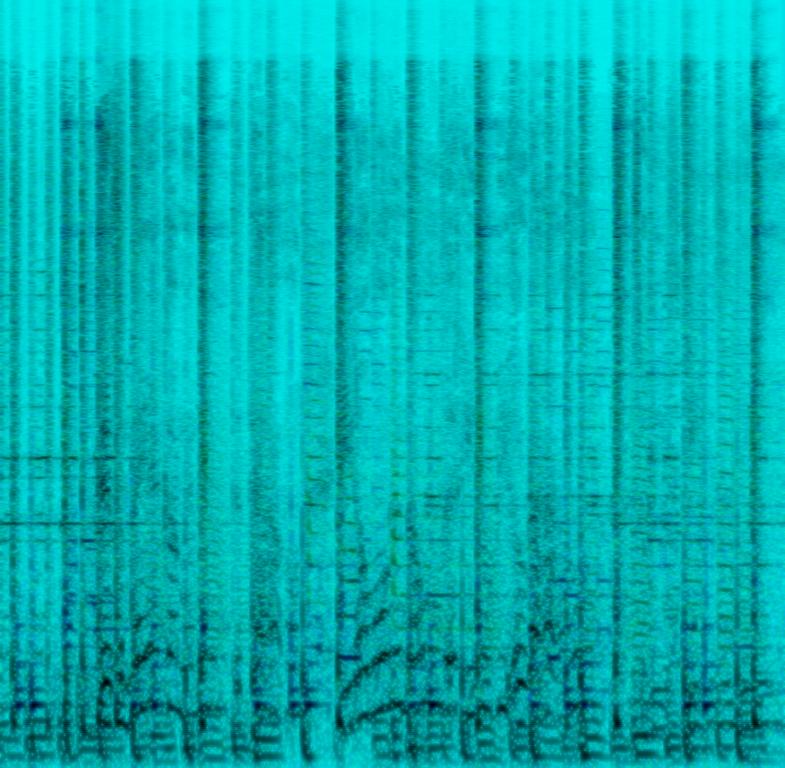
A male vocalist sings this smooth Soul song. The tempo is medium with a groovy bass line, trombone harmony, electric guitar rhythm, slick drumming, vocal backup, congas and tambourine  beats with smooth vocal backup. The song is soft, rich, elegant, ambient and smooth. This music is a Funk pop/Soul.